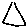
Label: triangle